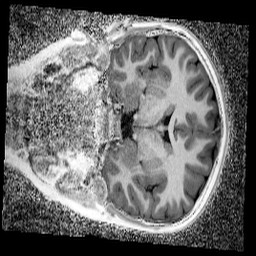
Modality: UNIT1_denoised
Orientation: coronal
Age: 9
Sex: male
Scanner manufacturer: siemens
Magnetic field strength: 3 T
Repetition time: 4 s
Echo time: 0.00299 s